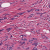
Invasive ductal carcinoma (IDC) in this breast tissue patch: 1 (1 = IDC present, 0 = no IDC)